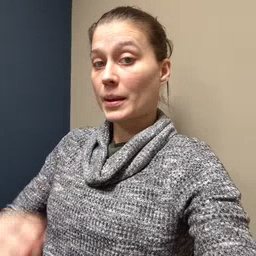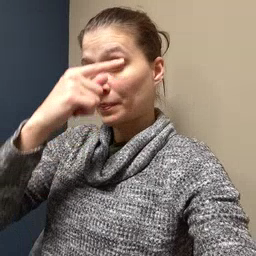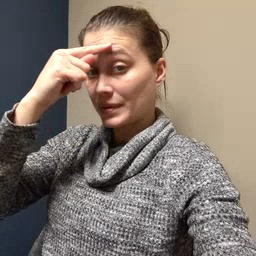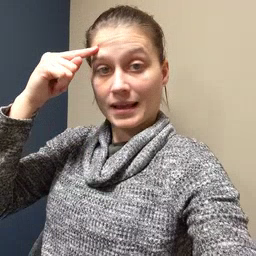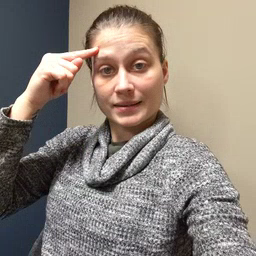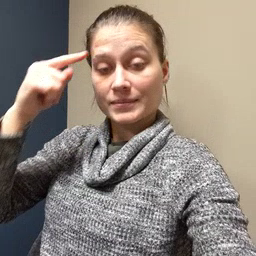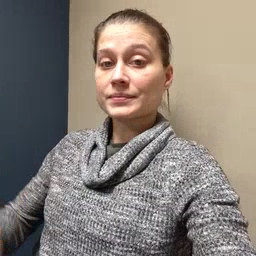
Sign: black